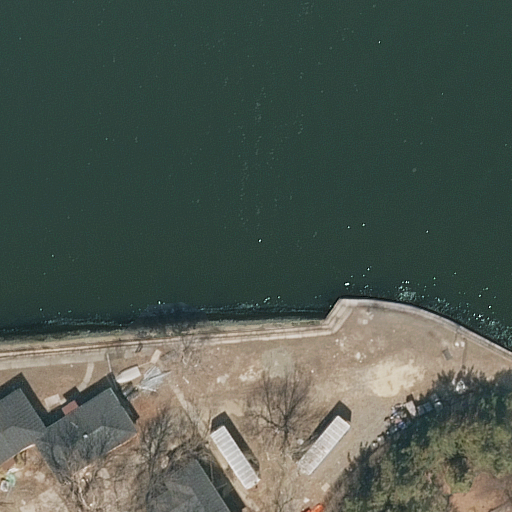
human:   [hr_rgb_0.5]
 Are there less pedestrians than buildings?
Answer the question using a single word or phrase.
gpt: no

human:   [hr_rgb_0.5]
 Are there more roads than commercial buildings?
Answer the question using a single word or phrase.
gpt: yes

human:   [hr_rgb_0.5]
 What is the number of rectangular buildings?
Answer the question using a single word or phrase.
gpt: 0

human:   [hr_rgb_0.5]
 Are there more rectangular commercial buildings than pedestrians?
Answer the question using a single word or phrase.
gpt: no

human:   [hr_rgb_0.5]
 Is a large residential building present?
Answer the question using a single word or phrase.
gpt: no

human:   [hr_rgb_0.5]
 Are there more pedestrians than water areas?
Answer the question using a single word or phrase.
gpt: no

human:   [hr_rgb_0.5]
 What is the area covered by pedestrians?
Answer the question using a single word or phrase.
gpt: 1246m2

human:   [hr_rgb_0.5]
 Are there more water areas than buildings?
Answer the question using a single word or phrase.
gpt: no

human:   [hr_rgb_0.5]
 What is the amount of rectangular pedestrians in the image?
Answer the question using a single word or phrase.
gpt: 0

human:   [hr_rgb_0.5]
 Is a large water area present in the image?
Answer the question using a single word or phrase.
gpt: yes

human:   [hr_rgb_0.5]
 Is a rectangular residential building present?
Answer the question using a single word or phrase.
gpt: no

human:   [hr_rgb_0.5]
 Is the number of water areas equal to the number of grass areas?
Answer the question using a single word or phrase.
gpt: yes

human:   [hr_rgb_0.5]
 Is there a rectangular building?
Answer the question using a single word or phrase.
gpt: no

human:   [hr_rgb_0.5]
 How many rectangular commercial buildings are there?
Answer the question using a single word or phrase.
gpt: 0

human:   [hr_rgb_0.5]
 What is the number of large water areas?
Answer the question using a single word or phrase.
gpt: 1

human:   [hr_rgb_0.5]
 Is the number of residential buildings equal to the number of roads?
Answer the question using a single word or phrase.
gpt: yes

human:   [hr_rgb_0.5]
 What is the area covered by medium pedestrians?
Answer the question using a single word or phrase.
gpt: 0m2

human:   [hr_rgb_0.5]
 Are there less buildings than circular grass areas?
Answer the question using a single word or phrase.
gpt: no

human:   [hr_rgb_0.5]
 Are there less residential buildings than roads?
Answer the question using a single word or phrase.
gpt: no

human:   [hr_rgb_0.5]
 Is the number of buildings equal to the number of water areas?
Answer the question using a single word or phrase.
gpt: yes

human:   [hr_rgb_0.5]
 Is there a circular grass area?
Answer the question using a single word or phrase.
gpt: no

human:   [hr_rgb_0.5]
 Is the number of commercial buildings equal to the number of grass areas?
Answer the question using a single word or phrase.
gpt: no

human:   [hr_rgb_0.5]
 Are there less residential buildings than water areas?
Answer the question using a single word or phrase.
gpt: no

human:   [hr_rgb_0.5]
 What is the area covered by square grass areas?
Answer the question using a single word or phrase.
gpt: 0m2

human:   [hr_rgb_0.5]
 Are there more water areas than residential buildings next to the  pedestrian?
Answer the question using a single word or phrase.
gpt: no

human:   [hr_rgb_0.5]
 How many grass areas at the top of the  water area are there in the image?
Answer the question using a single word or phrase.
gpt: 0

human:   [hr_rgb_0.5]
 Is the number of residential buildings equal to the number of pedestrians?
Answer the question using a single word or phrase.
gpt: yes

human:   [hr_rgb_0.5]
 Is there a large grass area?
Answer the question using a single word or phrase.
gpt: no

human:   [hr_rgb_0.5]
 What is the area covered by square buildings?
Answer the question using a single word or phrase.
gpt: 0m2

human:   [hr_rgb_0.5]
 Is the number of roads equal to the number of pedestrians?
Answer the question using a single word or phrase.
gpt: yes

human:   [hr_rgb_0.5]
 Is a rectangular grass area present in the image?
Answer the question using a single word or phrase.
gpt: no

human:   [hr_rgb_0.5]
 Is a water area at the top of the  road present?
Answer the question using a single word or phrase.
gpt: yes

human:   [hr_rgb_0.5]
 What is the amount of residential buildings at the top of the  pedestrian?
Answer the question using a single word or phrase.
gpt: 1

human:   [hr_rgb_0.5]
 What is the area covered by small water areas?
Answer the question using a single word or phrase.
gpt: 0m2

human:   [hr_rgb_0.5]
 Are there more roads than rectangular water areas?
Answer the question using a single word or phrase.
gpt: yes

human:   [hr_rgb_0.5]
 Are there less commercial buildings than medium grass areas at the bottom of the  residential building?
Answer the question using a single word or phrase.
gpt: no